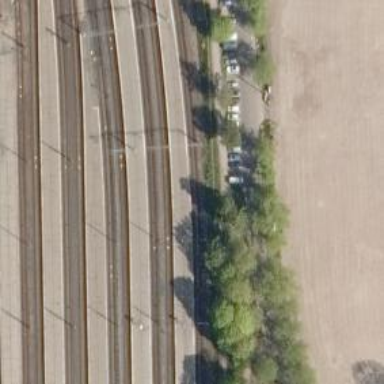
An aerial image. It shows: Railway track with continuous electrified contact line.